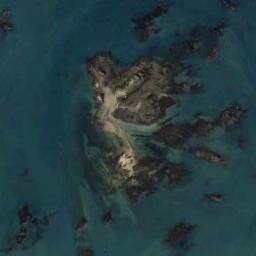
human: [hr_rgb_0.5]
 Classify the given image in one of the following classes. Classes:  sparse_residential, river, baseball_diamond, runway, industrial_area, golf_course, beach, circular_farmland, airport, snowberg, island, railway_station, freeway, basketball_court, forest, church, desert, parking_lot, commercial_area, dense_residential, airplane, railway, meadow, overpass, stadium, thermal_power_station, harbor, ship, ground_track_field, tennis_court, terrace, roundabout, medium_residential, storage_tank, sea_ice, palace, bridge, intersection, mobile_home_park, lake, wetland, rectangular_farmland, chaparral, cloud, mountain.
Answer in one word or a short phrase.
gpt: island